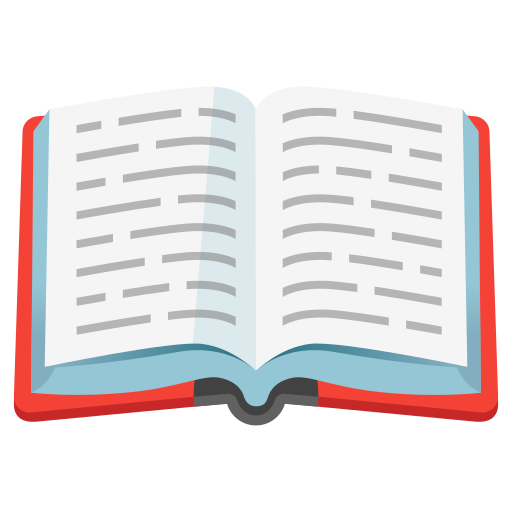
Emoji: 📖